Question: i'm pretty new to iOS programming. How do i change the image for each of the items in toolbar as shown on the picture below. The toolbar is on the bottom of the screen. Thanks in advance.
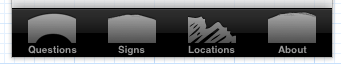
Answer: if you want to change or modify the tab bar items in anyway it is very possible. here is the link to ray's tutorial of how to change the images and colors of the 'uitabbar' items and even tab bar itself. hope it help you. also you can explore ray's site for more info in ios development . it has been very helpful to me. happy coding.
<URL>